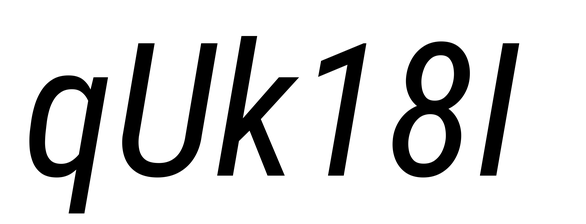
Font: Roboto-Italic_Condensed_Italic